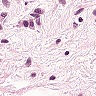
Metastatic tissue present: no